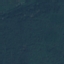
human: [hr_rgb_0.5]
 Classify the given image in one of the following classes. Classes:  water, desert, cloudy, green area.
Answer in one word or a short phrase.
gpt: green area